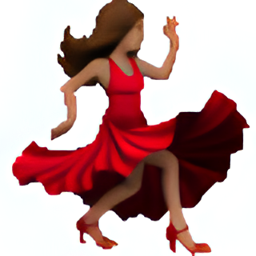
Name: dancer
Emoji: 💃🏽
Group: People & Body
Sub-group: person-activity